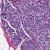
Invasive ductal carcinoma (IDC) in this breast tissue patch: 0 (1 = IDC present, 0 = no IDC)